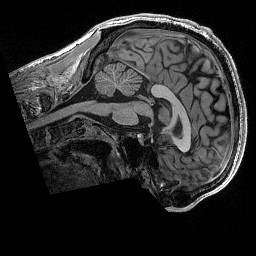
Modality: T1w
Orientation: sagittal
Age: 30
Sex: male
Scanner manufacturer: siemens
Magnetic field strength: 3 T
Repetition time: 2.53 s
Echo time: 0.0033 s